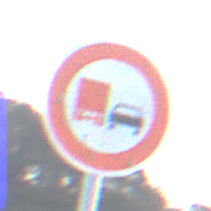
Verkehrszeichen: UeberholverbotKraftfahrzeuge
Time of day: SunriseSunset
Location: Outdoor (Nature)
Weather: Clear
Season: Winter
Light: Natural